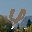
Label: 4